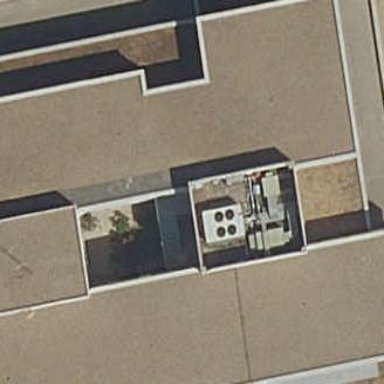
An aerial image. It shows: Building that serves as library.